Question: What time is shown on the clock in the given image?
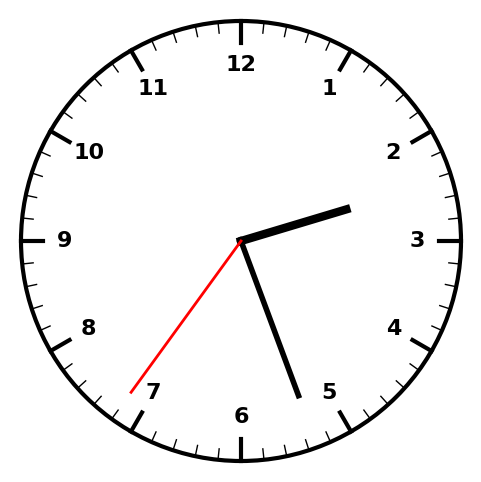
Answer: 02:26:36